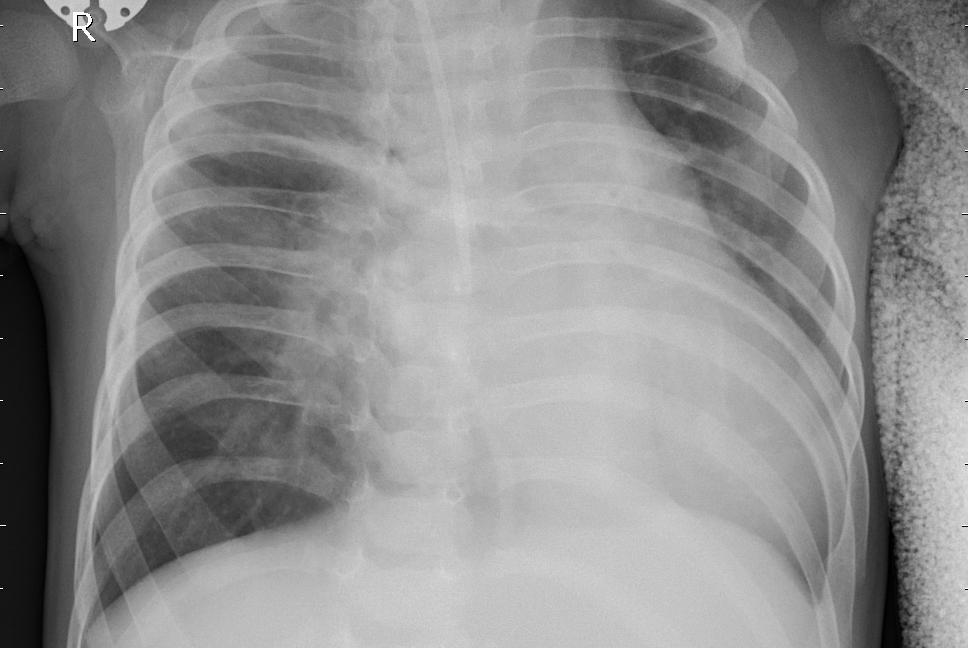
Diagnosis: PNEUMONIA